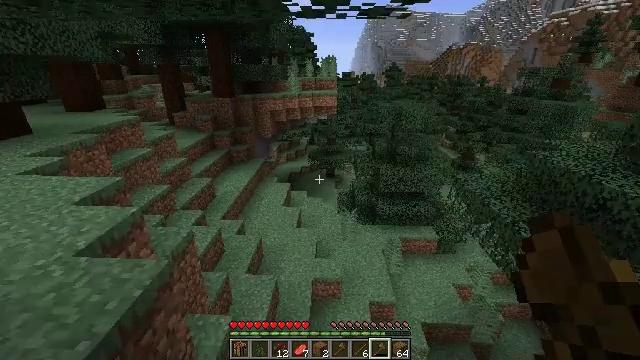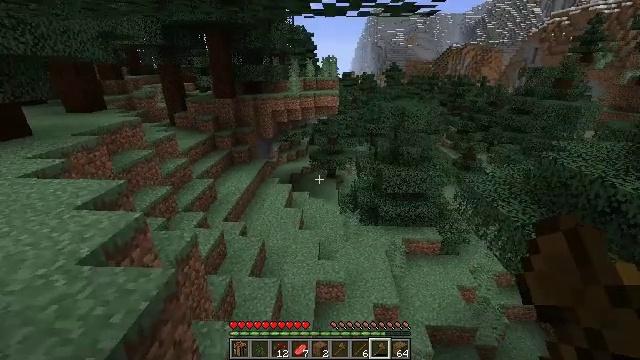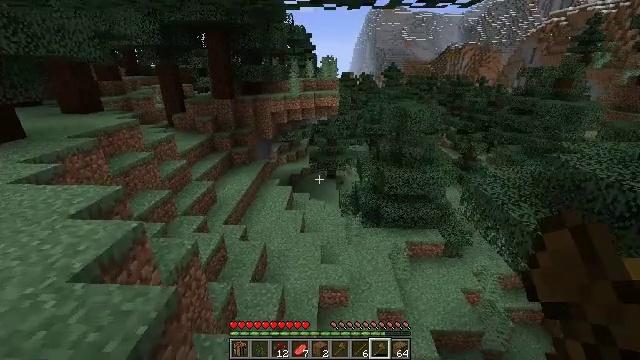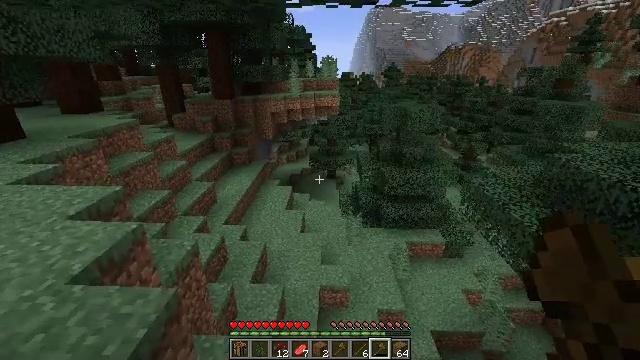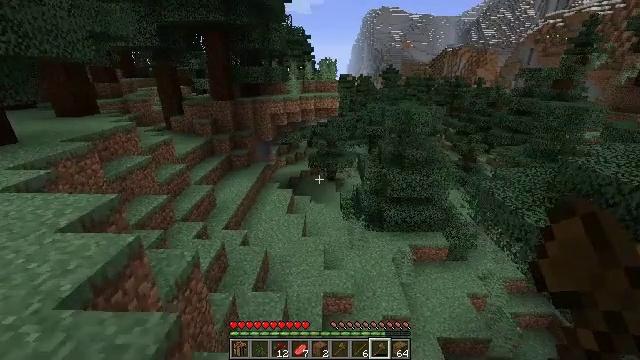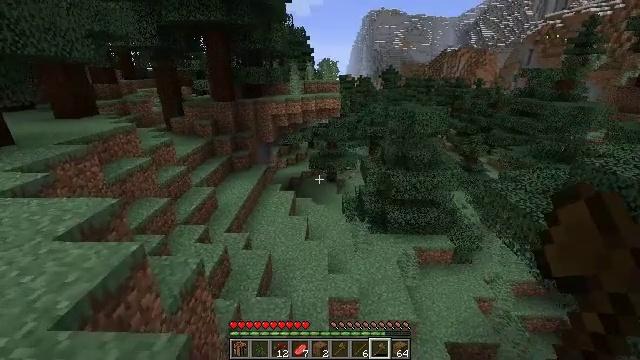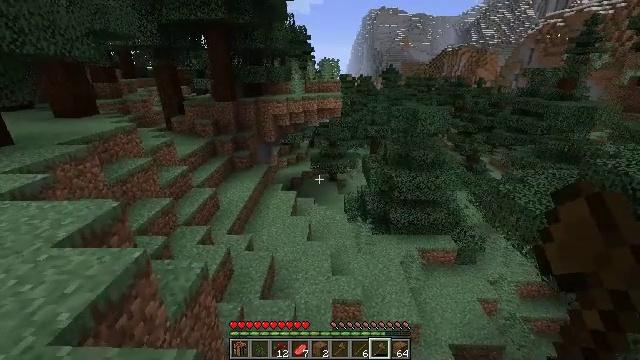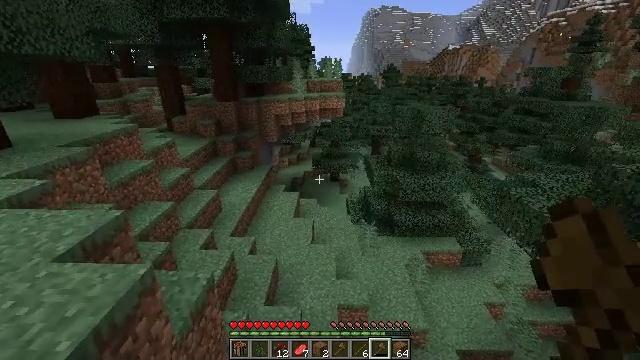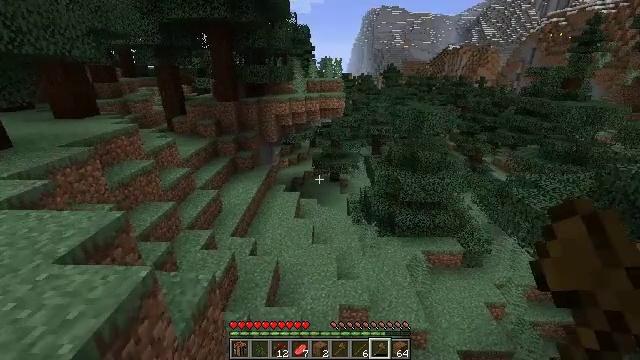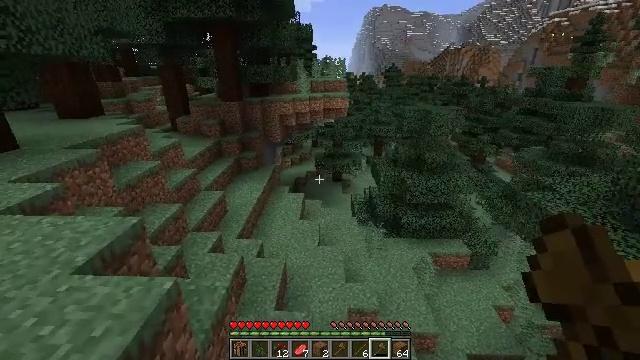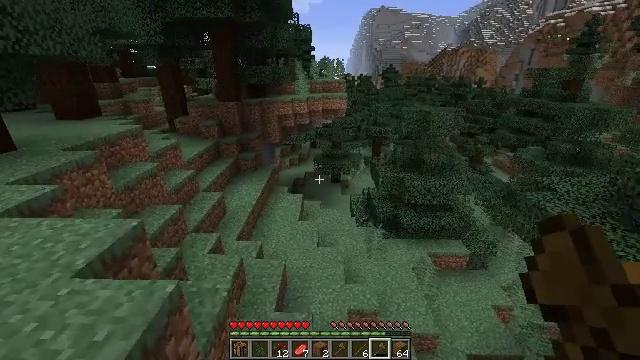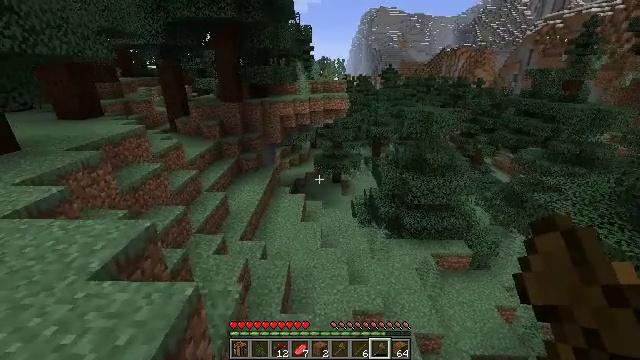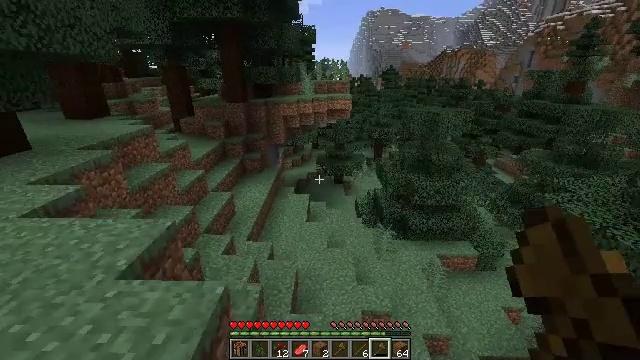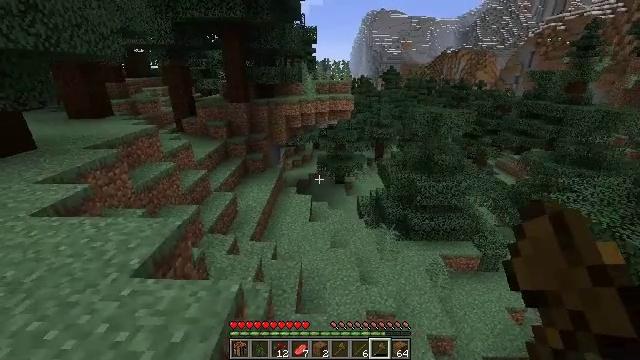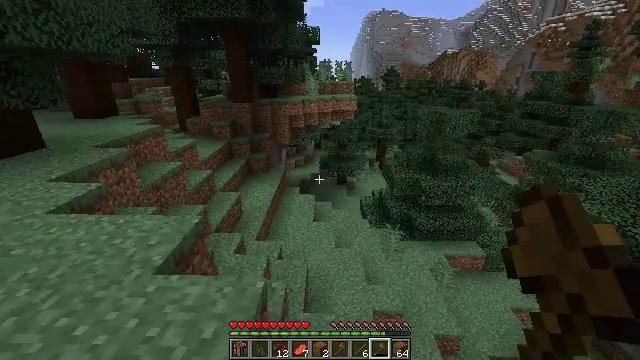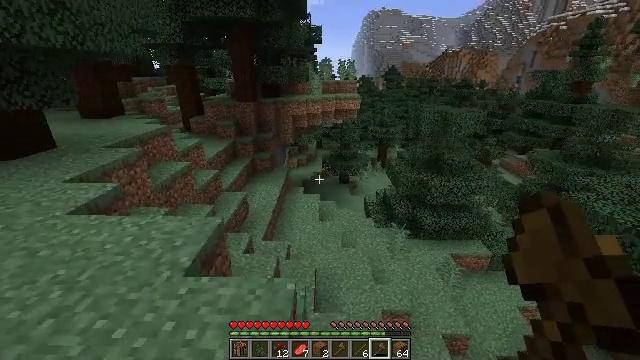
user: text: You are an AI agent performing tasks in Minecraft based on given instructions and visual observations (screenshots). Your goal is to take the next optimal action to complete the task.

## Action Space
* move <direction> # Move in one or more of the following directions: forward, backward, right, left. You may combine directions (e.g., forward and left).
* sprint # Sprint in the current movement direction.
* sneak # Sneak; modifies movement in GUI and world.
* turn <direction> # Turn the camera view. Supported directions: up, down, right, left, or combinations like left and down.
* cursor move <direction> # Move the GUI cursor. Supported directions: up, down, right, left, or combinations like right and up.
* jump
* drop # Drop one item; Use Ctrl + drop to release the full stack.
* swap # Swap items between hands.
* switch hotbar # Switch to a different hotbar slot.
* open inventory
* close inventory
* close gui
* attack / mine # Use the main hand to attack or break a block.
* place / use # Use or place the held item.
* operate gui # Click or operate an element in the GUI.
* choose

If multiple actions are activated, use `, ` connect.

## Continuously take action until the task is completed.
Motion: motion action
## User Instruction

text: Gather spruce leaves to collect foliage.
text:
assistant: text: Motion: move forward and move left
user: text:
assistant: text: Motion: move forward and move left
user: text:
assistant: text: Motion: move forward and move left
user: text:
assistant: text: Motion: move forward and move left
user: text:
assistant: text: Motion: move forward and move left
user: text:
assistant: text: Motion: move forward and move left
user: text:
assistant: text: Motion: move forward and move left
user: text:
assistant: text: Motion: move left
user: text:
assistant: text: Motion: move left
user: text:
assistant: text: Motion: move left
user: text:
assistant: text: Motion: move left
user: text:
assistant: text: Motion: move left
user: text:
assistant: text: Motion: move left
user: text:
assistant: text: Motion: move left
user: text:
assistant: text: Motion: move left
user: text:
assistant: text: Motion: move left
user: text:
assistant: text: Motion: move left
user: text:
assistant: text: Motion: move left
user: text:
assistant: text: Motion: move left
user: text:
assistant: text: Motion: move left
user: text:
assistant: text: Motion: move left, turn right
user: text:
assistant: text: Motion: move forward and move left, turn right
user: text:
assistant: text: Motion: move forward and move left, turn right and up
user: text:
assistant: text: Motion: move forward and move left, turn right
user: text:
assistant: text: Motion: move forward and move left, turn right
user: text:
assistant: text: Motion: move forward and move left
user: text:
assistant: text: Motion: move forward and move left
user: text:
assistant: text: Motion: move forward and move left
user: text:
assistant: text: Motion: move forward and move left
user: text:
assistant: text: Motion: move forward and move left